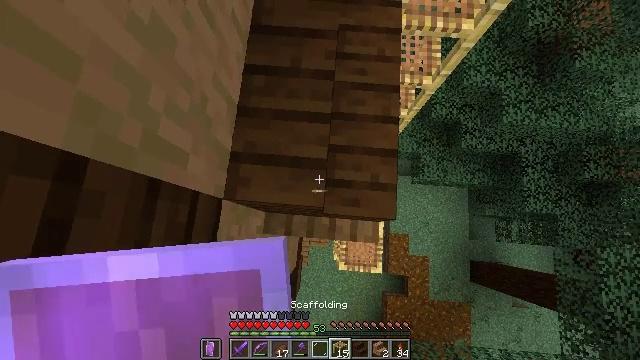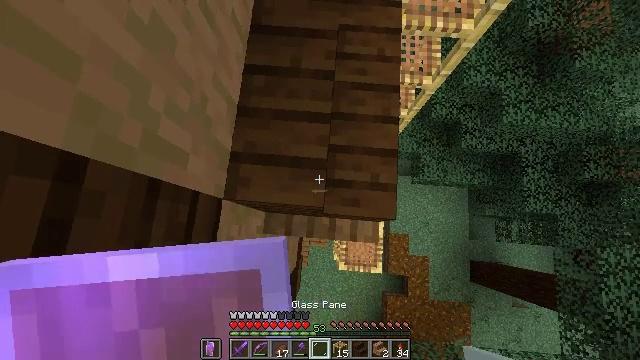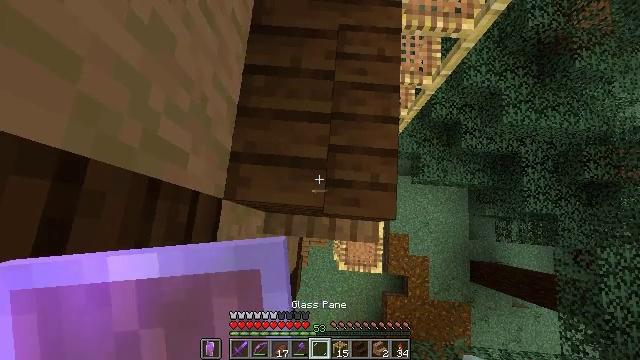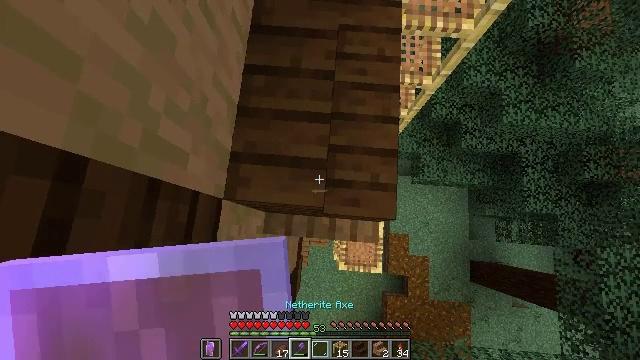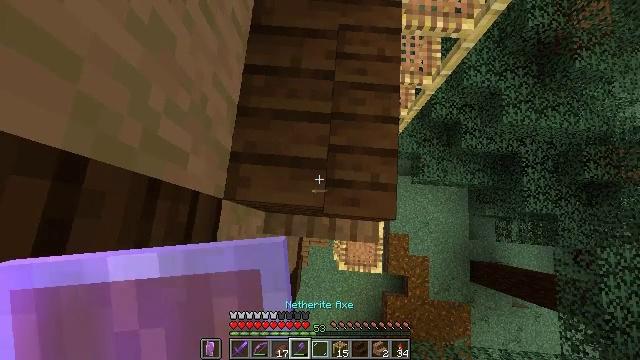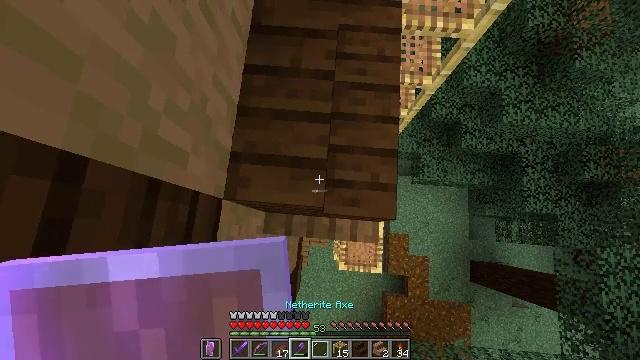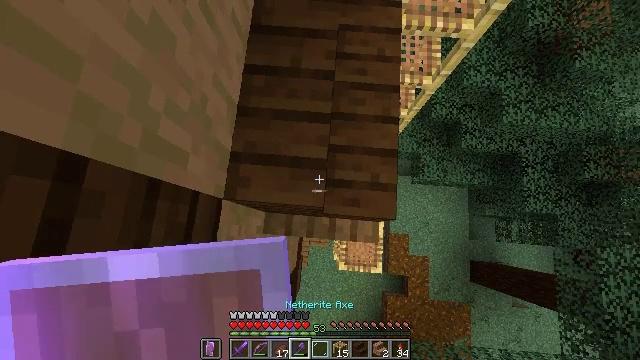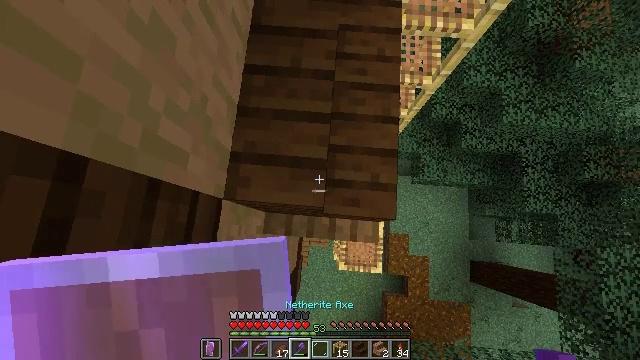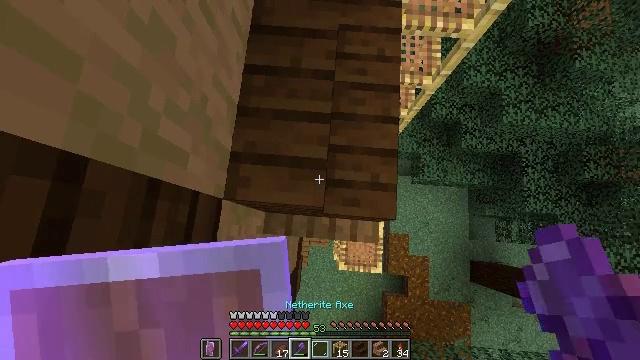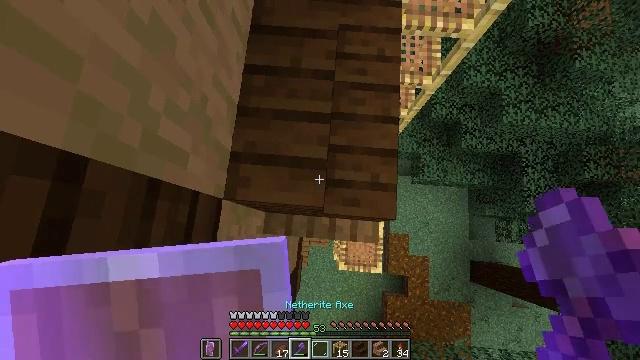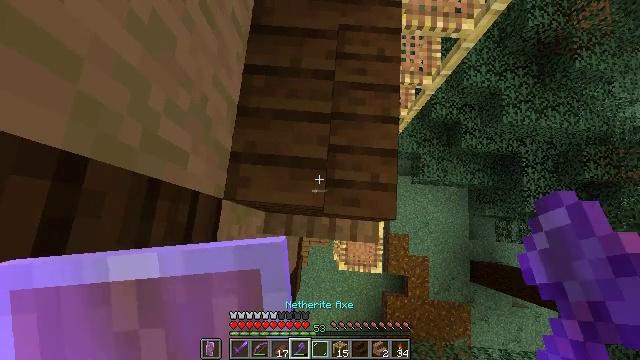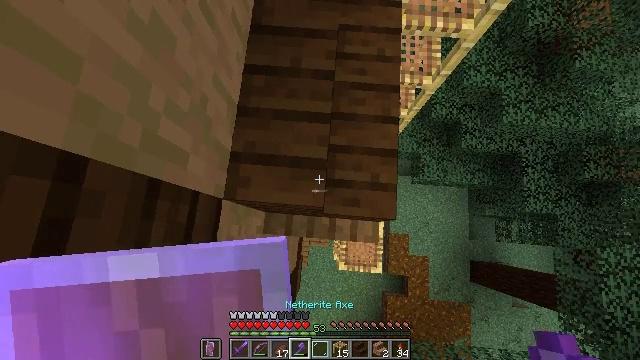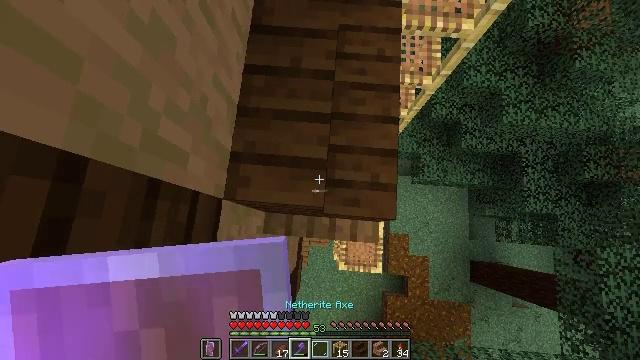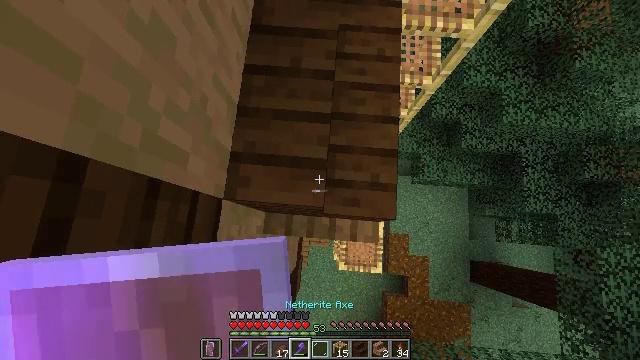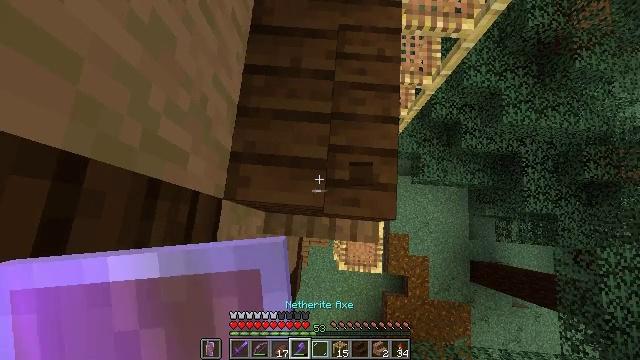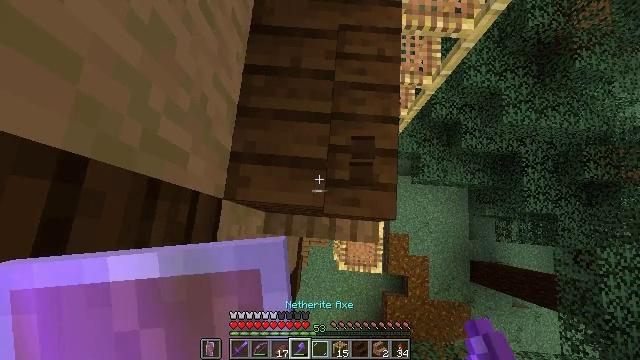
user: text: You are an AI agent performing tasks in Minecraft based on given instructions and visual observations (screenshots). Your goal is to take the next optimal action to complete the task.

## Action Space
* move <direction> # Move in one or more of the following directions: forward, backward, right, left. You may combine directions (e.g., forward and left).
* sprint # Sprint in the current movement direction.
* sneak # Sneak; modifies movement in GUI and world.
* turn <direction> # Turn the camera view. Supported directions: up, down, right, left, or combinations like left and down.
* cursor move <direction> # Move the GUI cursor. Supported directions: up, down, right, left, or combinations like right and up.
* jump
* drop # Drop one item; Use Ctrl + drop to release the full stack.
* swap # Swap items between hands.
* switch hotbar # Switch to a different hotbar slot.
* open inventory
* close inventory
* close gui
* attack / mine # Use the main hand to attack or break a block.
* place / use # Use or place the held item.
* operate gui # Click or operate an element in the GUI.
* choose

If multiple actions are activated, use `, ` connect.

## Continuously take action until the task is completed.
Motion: motion action
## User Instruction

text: Break the dark oak stairs to collect them.
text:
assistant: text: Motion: sneak
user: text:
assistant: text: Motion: sneak
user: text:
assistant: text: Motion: sneak
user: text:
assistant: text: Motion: sneak
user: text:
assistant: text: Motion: sneak
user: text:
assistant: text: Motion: sneak
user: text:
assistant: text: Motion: sneak
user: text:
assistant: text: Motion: sneak
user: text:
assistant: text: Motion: sneak
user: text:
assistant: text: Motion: sneak
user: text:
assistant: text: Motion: sneak
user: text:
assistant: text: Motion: sneak
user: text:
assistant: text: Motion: sneak
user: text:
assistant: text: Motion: sneak, attack / mine
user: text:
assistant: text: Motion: sneak, attack / mine
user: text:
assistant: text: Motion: sneak, attack / mine
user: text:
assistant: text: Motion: sneak, attack / mine
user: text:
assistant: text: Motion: sneak, attack / mine
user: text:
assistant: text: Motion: sneak
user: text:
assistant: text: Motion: sneak
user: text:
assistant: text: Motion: sneak
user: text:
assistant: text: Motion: sneak
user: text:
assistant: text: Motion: sneak
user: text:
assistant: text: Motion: sneak, attack / mine
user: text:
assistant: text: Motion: sneak, attack / mine
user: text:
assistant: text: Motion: sneak, attack / mine
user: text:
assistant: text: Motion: sneak
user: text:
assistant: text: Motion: sneak
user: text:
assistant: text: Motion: sneak
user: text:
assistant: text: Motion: sneak